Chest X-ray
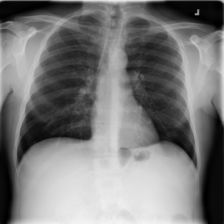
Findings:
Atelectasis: negative
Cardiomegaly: negative
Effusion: negative
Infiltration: negative
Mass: negative
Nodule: negative
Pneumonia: negative
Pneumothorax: negative
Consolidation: negative
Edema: negative
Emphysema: negative
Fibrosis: negative
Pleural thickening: negative
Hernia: negative